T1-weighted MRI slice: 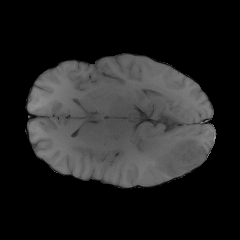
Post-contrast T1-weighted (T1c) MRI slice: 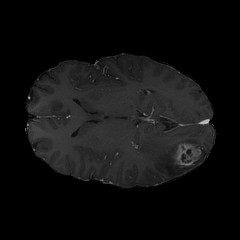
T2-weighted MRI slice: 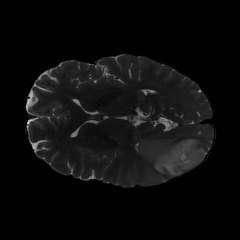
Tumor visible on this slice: yes